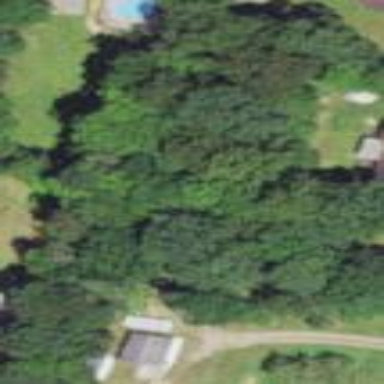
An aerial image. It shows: Beautiful woodland area.